Interaction volume radius: 10 \u00c5
Interaction volume height: 25 \u00c5
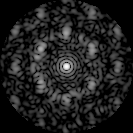
Disorder parameter: 0.6882